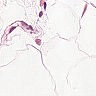
Metastatic tissue present: no